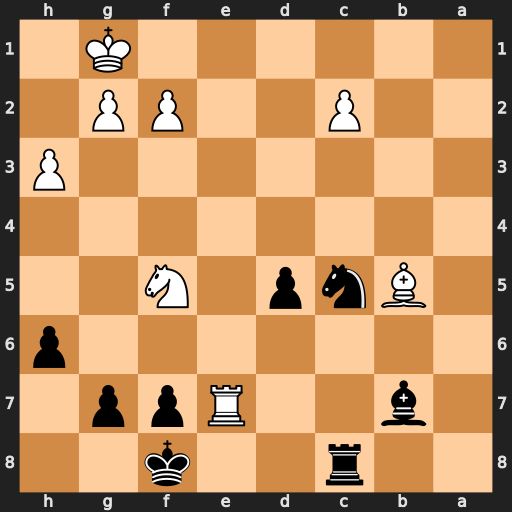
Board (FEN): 2r2k2/1b2Rpp1/7p/1Bnp1N2/8/7P/2P2PP1/6K1
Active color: b
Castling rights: -
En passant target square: -
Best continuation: g6 Rxb7 Nxb7